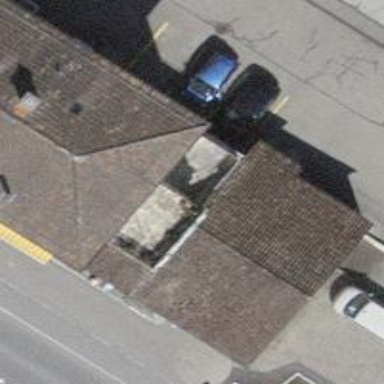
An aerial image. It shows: Bakery.